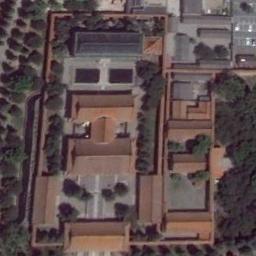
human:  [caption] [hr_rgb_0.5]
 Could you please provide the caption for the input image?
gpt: The palace is surrounded by buildings and trees .

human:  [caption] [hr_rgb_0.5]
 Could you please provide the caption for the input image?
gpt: The orange palace has long walls and some palaces of different sizes .

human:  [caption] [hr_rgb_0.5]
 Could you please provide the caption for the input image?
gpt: There are several trees near the palace .

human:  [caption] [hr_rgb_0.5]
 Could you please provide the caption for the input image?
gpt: There are many trees around the palace .

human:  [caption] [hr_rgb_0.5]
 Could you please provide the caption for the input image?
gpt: There are some green trees beside the brown palace .